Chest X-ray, AP view. Patient: 53 years old, sex M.
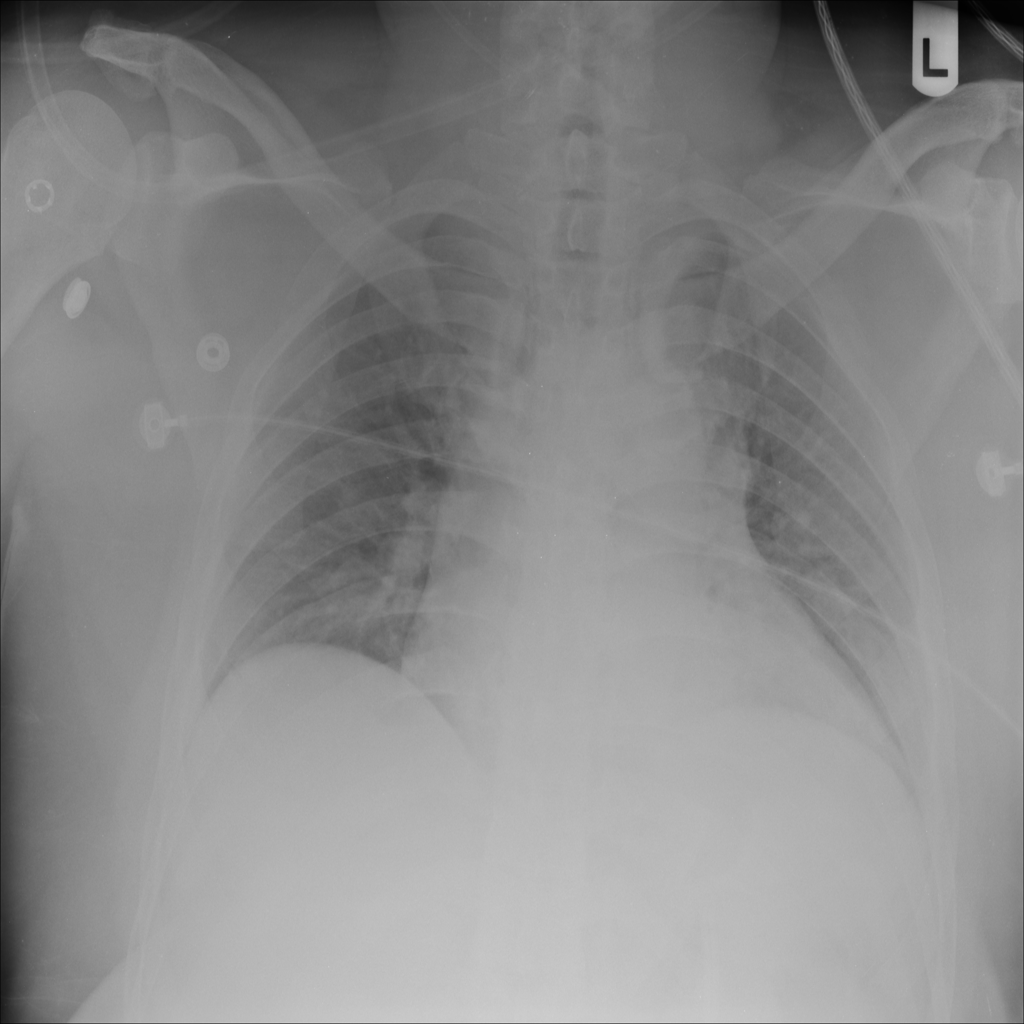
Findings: No Finding